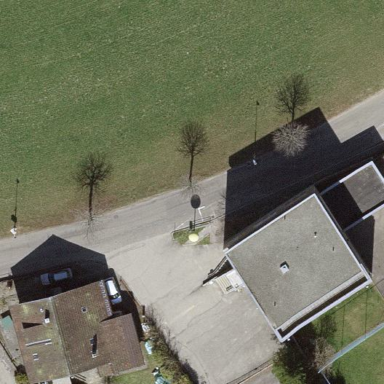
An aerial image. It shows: School building with flat roof.